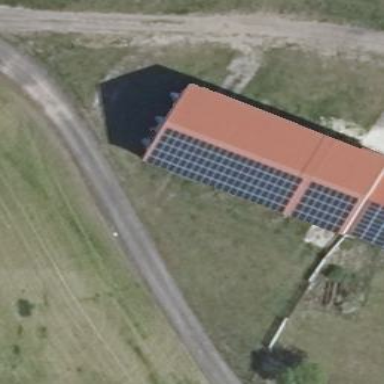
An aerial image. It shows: Gabled red roof on farm auxiliary building. The roof is oriented along the structure.